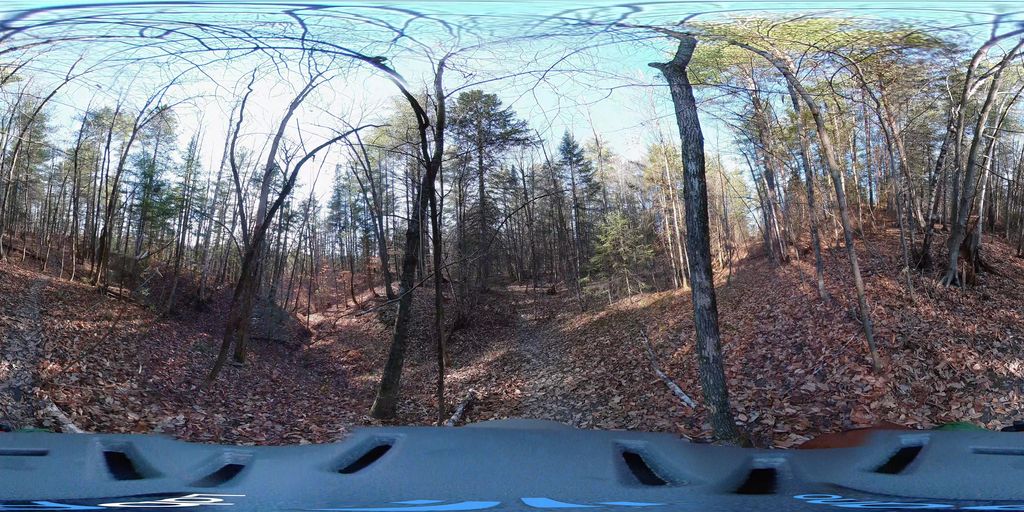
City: ottawa-gatineau